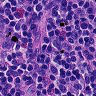
Metastatic tissue present: no